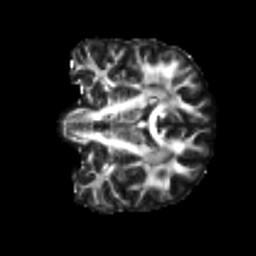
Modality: FA
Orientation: coronal
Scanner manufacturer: siemens
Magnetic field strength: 3 T
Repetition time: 4 s
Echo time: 0.0594 s